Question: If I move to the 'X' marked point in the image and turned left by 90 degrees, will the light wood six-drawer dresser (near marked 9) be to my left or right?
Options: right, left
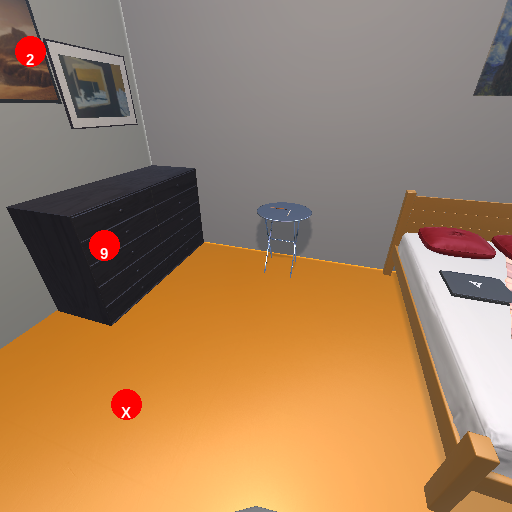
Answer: right